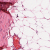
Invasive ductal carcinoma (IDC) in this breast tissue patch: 0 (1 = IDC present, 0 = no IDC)